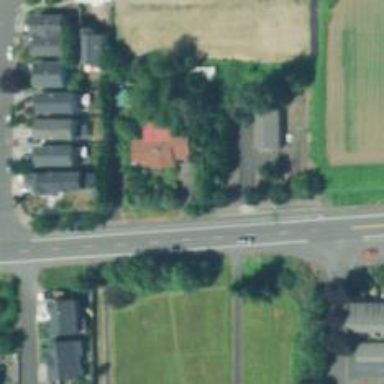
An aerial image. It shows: Secondary road with sidewalk on the left.